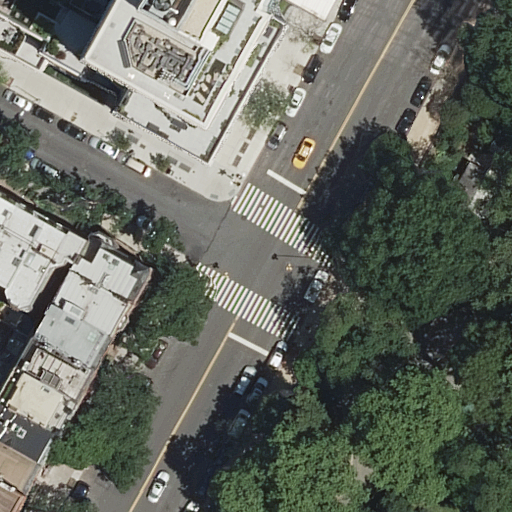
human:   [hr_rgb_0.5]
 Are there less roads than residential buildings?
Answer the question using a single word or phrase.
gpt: yes

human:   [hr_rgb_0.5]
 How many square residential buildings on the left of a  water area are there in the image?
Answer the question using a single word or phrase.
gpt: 0

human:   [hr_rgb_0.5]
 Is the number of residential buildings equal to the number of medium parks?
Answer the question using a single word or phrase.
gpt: no

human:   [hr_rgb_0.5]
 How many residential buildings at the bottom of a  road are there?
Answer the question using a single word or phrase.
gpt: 12

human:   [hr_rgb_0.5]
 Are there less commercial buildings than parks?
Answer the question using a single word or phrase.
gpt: yes

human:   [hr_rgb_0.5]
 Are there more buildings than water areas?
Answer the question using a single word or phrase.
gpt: yes

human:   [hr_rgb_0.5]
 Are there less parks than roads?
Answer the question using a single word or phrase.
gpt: yes

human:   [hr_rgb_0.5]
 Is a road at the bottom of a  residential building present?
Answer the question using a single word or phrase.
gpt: yes

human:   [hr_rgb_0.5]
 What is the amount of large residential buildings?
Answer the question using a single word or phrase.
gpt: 1

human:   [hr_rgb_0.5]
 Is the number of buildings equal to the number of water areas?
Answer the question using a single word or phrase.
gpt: no

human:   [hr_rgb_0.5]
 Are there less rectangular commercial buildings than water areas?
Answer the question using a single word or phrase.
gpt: no

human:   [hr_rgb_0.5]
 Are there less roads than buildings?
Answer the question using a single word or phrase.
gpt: yes

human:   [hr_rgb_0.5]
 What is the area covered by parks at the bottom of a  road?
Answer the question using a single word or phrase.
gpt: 0m2

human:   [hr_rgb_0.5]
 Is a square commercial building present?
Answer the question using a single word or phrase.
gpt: no

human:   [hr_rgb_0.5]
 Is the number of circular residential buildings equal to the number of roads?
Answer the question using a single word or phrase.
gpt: no

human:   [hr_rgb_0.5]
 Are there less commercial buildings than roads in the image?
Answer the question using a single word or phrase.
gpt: yes

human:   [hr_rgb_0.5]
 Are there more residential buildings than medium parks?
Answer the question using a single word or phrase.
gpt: yes

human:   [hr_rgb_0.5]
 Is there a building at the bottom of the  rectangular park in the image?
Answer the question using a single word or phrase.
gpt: yes

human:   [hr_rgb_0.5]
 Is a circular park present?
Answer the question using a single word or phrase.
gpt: no

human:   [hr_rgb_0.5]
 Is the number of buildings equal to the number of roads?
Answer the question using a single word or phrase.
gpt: no

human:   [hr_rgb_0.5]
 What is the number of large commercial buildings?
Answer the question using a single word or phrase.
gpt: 0

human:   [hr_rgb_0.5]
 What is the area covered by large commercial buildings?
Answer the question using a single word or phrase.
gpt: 0m2

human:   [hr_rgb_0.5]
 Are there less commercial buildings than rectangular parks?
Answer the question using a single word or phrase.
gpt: yes

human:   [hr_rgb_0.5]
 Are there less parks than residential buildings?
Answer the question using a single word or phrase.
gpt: yes

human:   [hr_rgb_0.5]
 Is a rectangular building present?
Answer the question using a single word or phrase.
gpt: yes

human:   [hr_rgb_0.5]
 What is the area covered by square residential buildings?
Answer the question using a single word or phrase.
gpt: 0m2

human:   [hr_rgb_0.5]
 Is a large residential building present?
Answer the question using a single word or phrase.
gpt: yes

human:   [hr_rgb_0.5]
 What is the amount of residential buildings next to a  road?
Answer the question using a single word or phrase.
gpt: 13

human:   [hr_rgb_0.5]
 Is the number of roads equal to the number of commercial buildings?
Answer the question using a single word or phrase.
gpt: no

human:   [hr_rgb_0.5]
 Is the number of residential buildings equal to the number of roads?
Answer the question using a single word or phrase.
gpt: no

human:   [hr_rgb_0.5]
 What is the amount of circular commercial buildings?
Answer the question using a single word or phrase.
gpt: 0

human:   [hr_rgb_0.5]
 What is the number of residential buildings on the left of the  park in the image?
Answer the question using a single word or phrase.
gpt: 13

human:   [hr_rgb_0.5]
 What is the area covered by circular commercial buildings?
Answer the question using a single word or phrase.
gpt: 0m2

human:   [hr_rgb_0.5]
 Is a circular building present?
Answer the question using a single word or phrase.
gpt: no

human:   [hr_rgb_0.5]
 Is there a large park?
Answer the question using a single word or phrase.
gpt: no

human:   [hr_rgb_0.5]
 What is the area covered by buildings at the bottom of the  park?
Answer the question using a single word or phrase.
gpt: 971m2